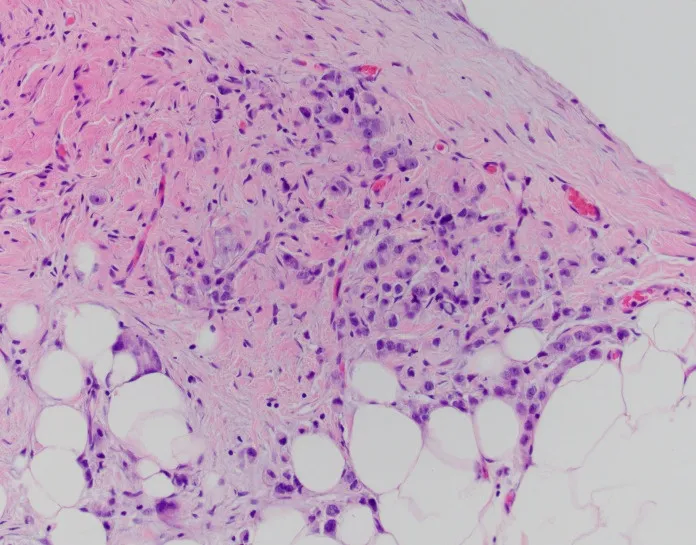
S-22-12486-2: peritoneal biopsy with metastatic adenocarcinoma, identical to the prostatic tumor.
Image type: pathology (h&e)